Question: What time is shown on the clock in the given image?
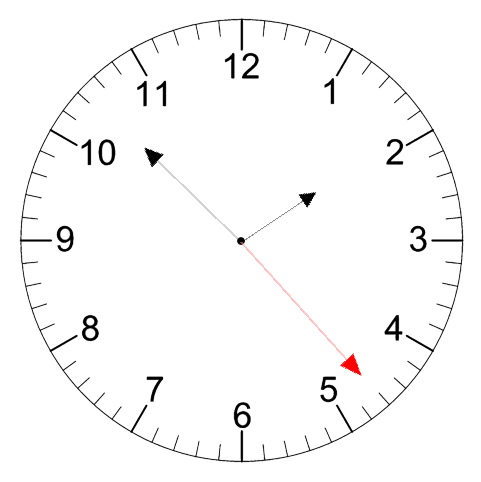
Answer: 01:52:23